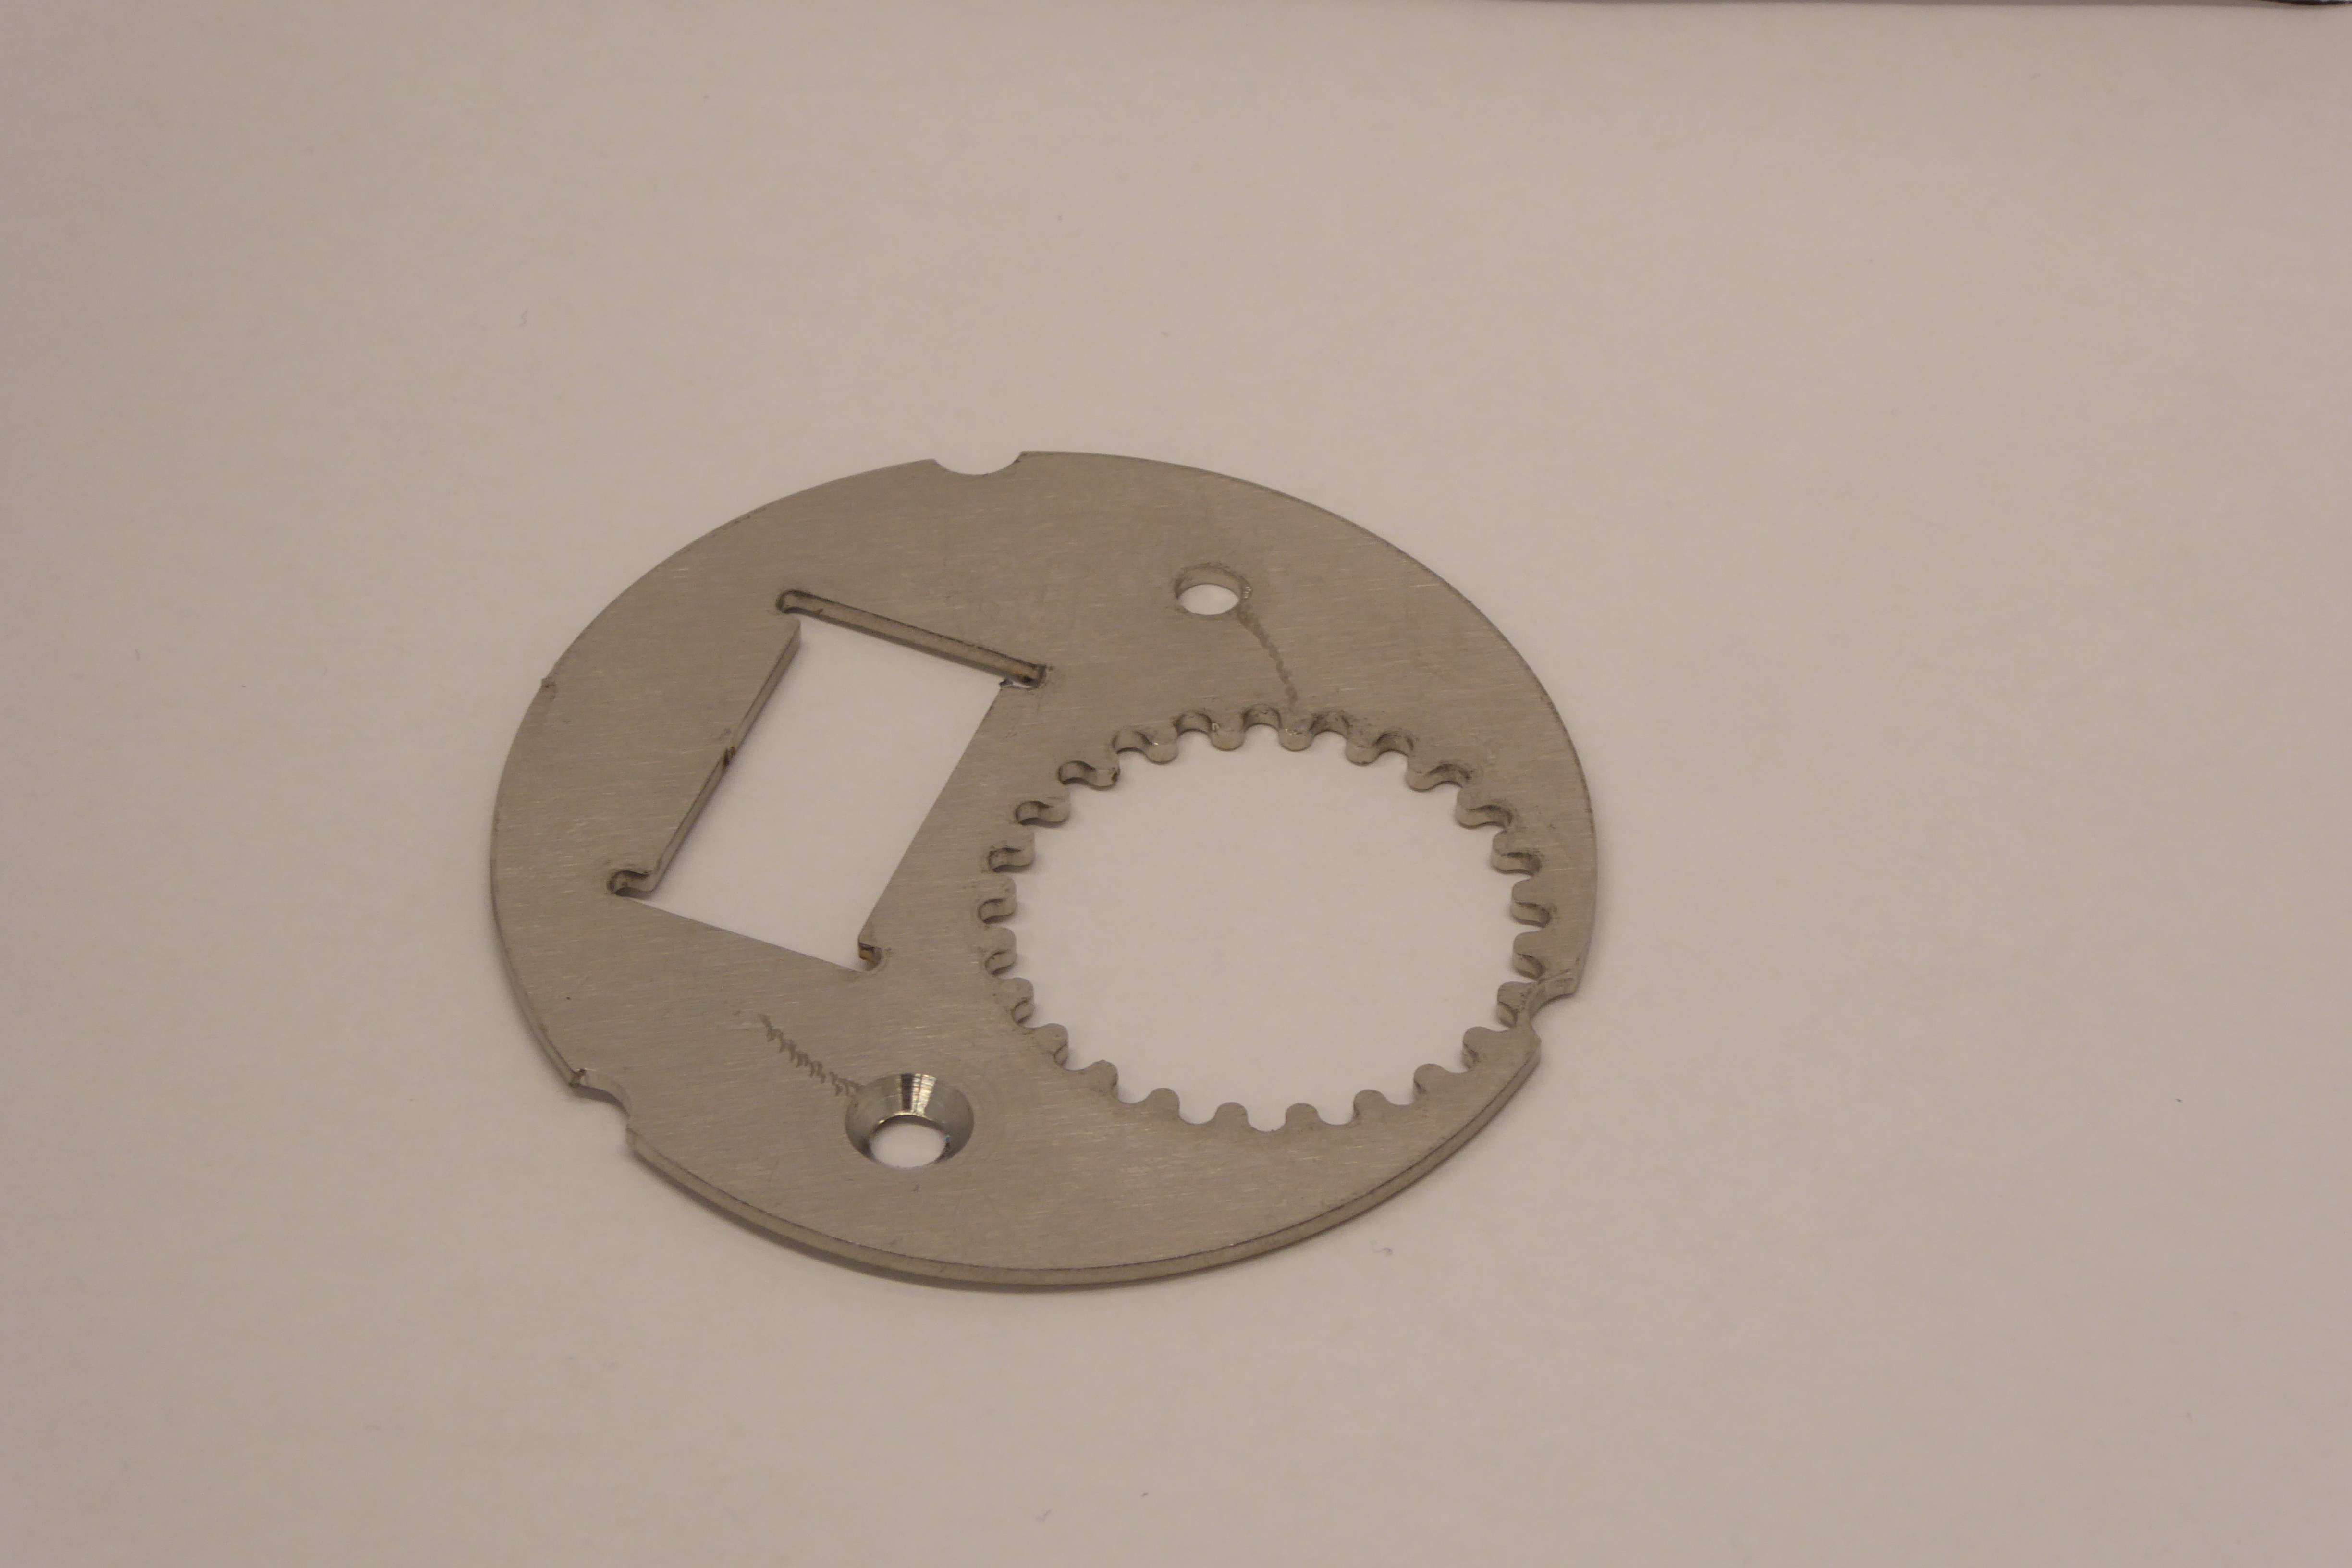
Label: Bottle Opener - Inlay